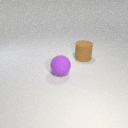
large brown rubber cylinder to the right of large purple rubber sphere